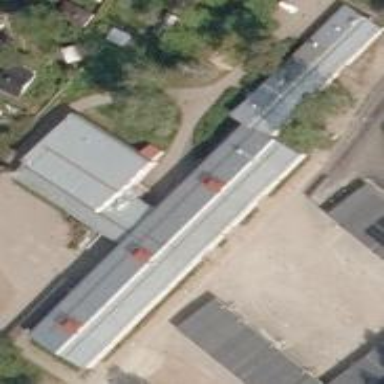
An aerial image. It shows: School building.